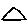
Label: triangle